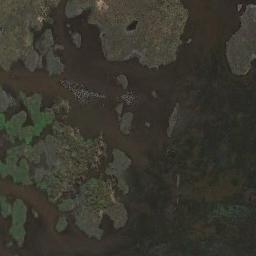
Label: wetland